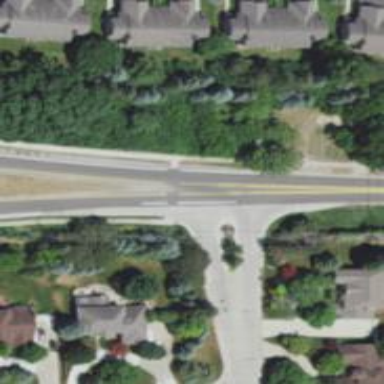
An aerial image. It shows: Unmarked crossing on the road.